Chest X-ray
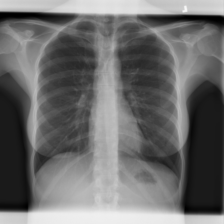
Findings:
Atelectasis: negative
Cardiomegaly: negative
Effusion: negative
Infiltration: negative
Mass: negative
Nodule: negative
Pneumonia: negative
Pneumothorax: negative
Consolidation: negative
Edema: negative
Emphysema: negative
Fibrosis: negative
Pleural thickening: negative
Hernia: negative